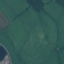
Land use / land cover: Pasture